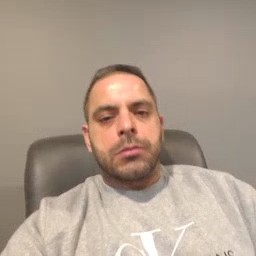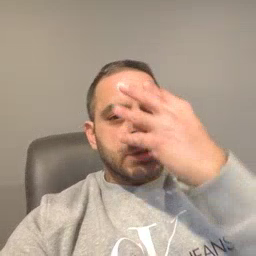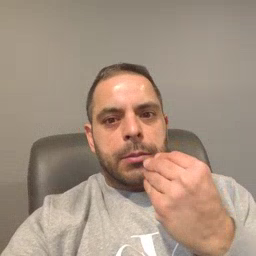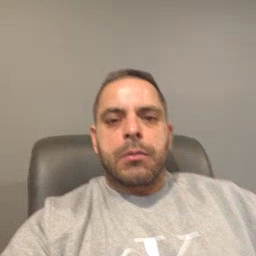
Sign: sleep